Field crop: maize
Growth stage: 2
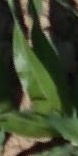
Species: maize